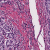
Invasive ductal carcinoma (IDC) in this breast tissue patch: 1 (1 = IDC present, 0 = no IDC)